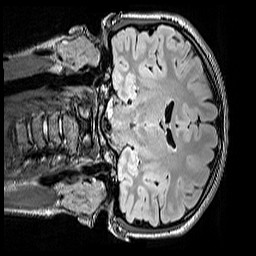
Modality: FLAIR
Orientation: coronal
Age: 12
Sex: female
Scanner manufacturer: siemens
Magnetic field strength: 3 T
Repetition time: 5 s
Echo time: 0.388 s